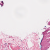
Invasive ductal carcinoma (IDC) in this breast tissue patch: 0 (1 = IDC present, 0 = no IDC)